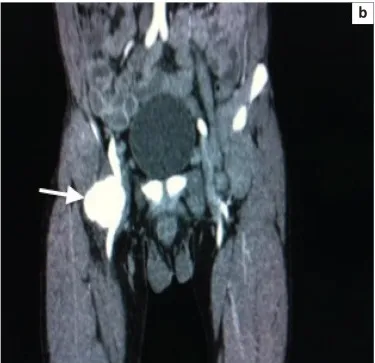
Contrasted axial and coronal images (a and b) demonstrate aneurysms seen at both inguinal regions (arrows), which are consistent with common femoral artery aneurysms. The right aneurysm measures approximately 5 cm in diameter, with significant surrounding perivascular oedema and enlarged inguinal lymph nodes. The left femoral aneurysm measures approximately 2 cm in diameter.
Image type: radiology (ct)